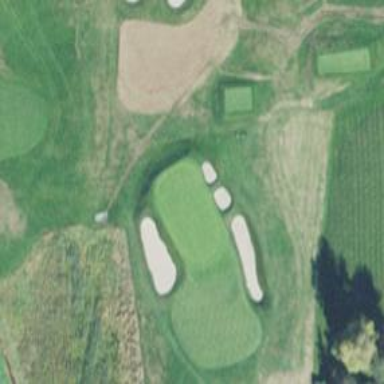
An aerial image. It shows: View of golf hole.